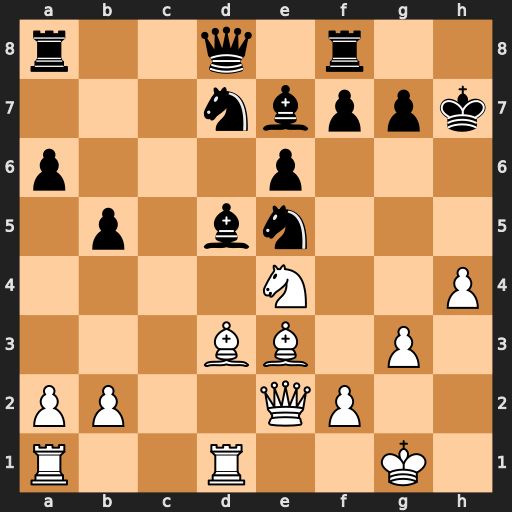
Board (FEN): r2q1r2/3nbppk/p3p3/1p1bn3/4N2P/3BB1P1/PP2QP2/R2R2K1
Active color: w
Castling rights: -
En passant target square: -
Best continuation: Nf6+ Kh8 Qh5#